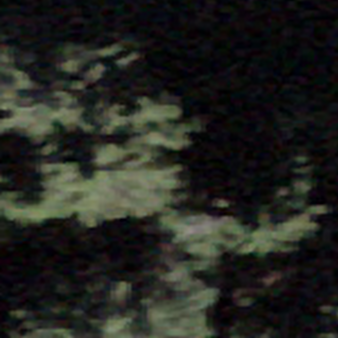
Label: other